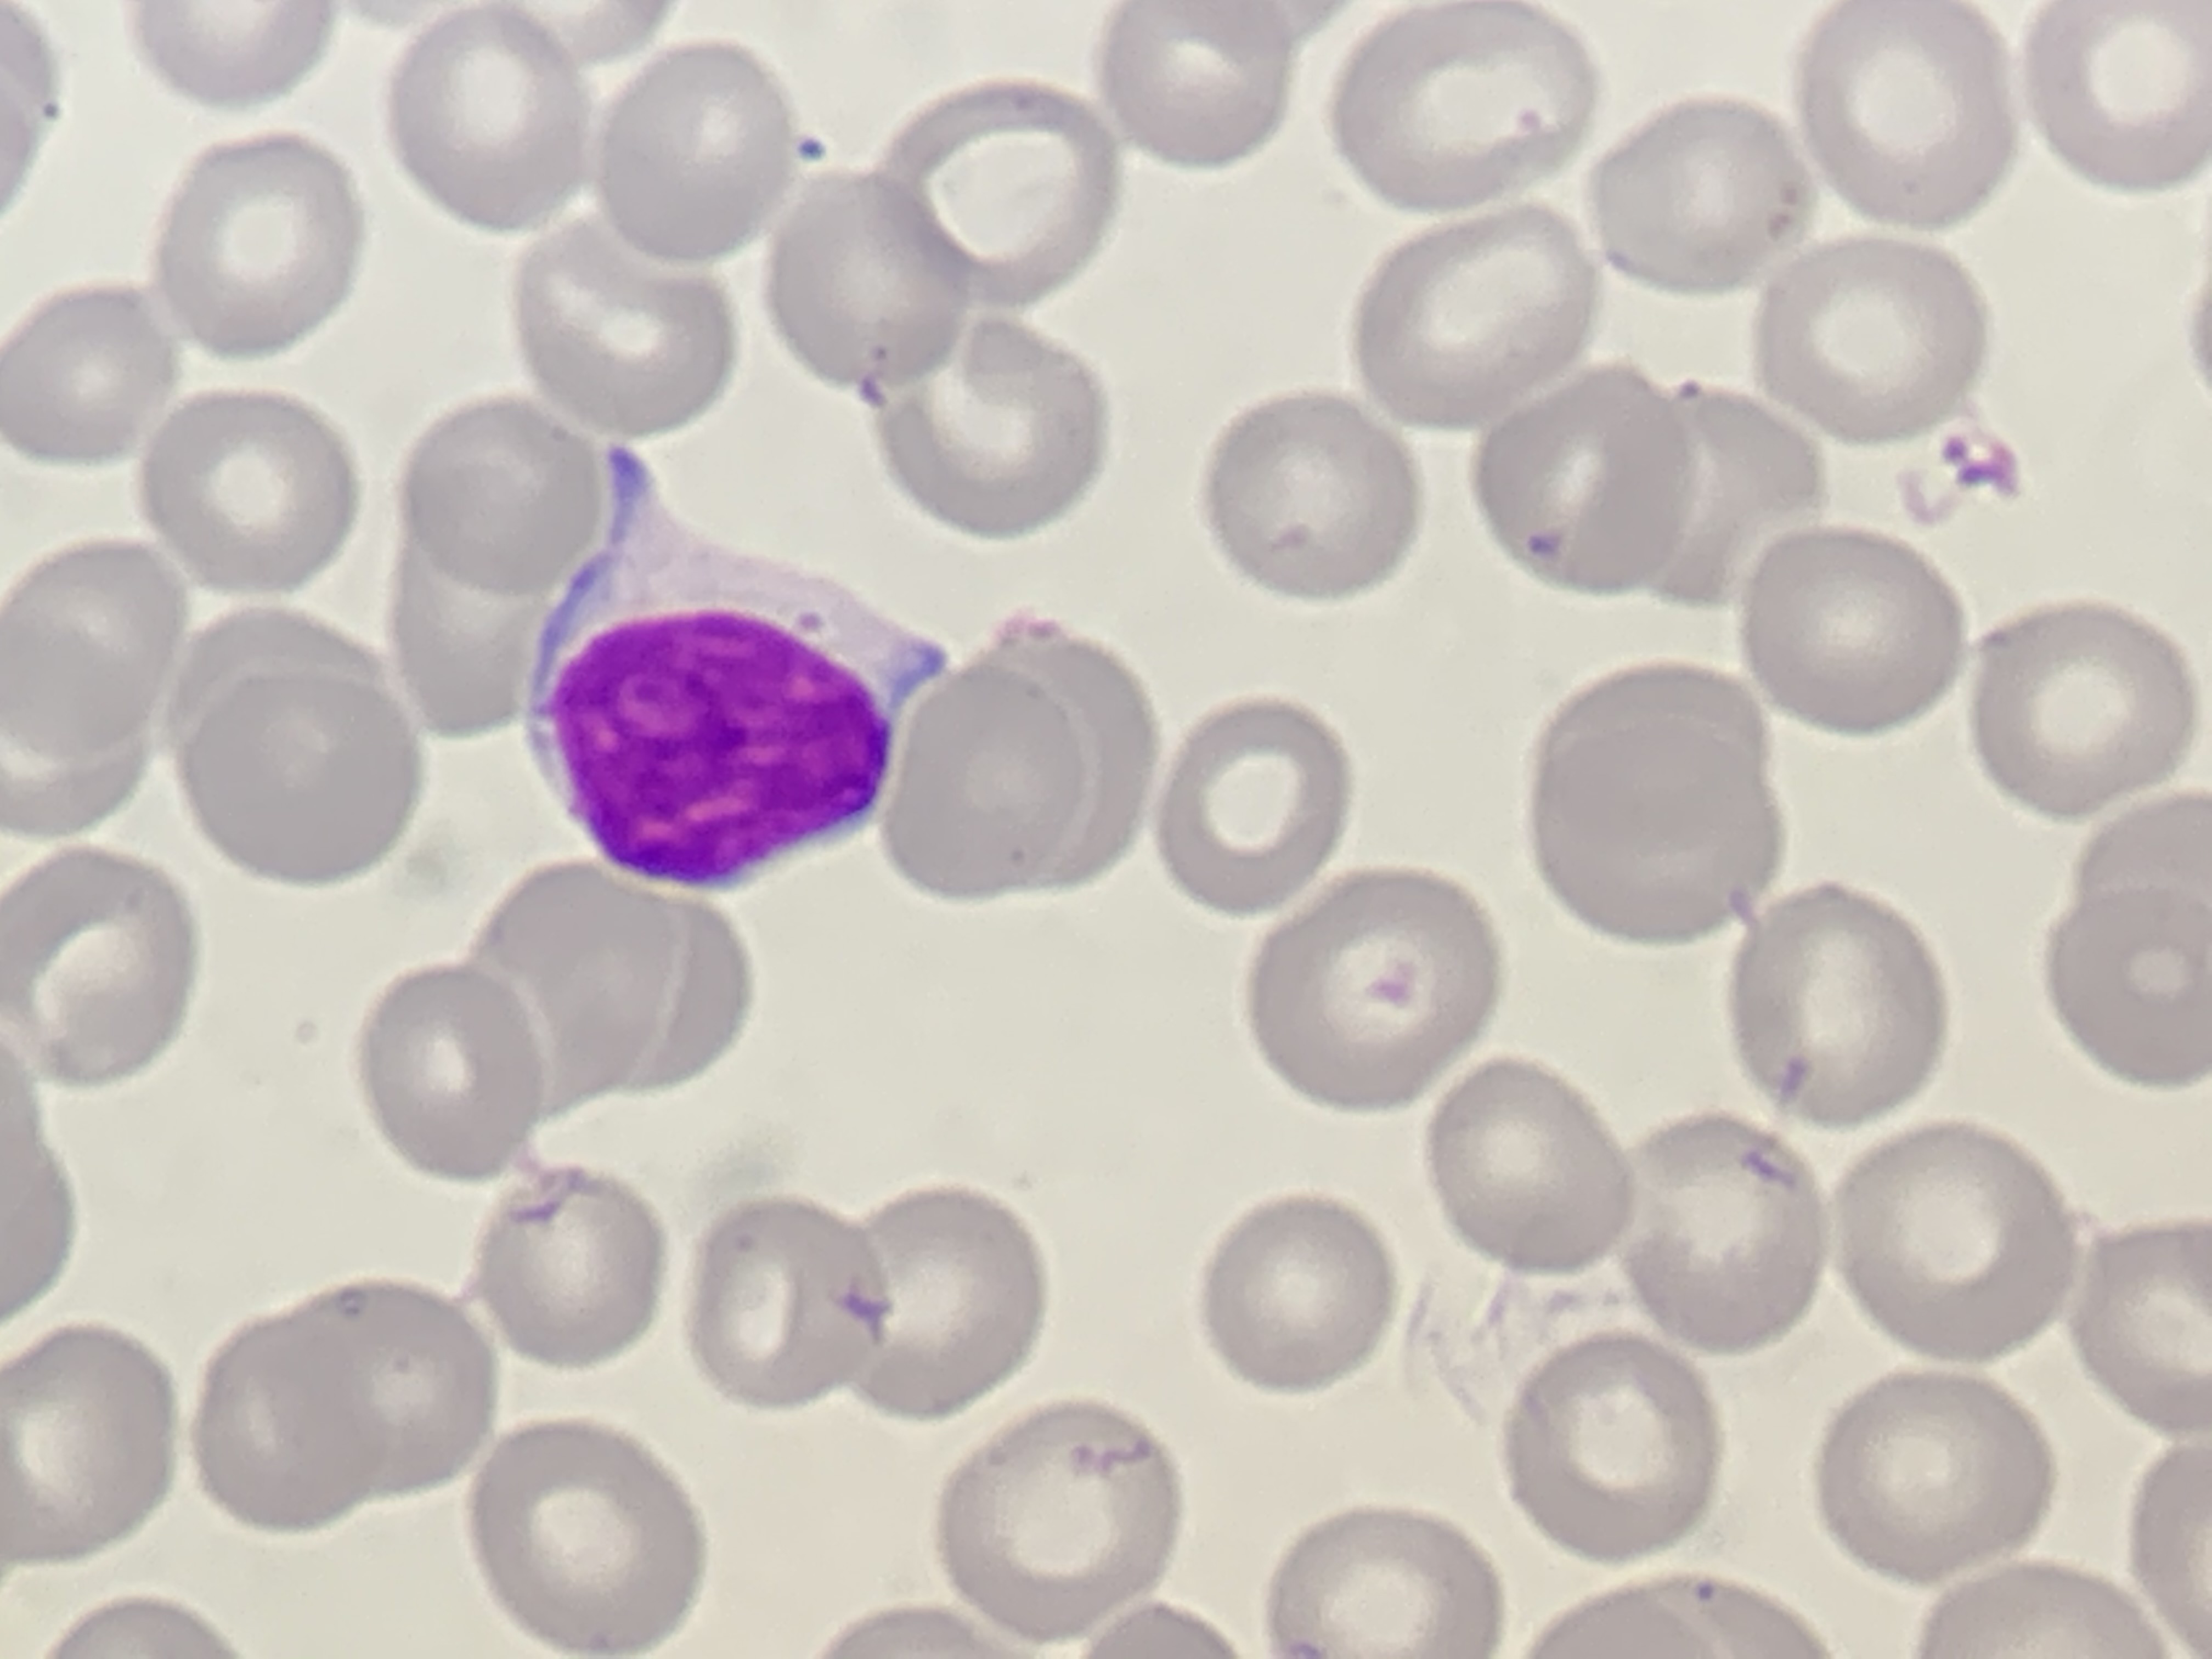
Cell type: LYMPHOCYTES